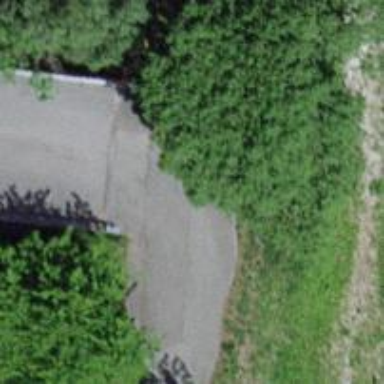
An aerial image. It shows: Unclassified road with asphalt surface. The road is on bridge with high-quality grading.